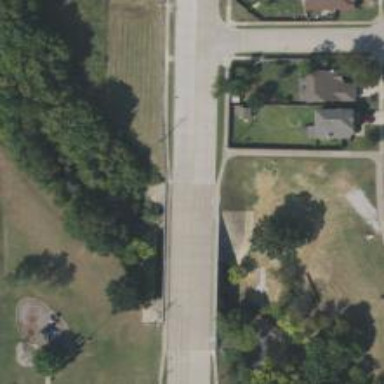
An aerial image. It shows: Tertiary road with bridge and separate sidewalks.